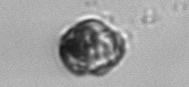
Label: Proterythropsis